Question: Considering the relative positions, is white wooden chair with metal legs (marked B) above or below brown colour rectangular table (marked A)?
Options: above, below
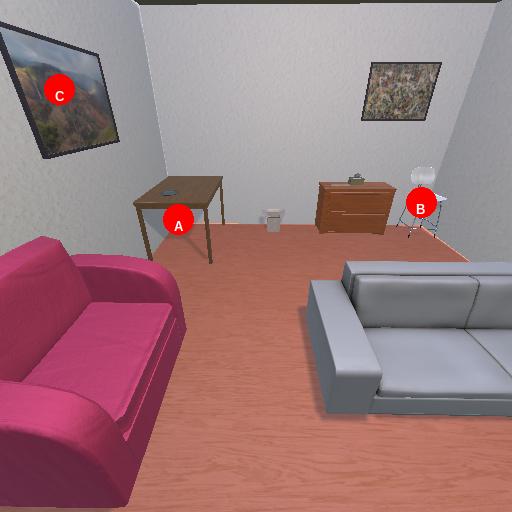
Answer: above